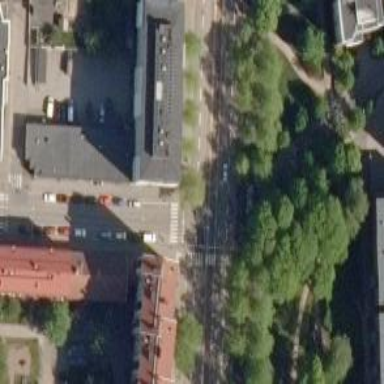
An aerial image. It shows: Residential road with asphalt surface and separate sidewalk.